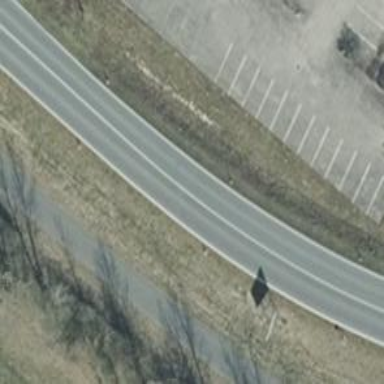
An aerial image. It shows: Secondary road with asphalt surface.